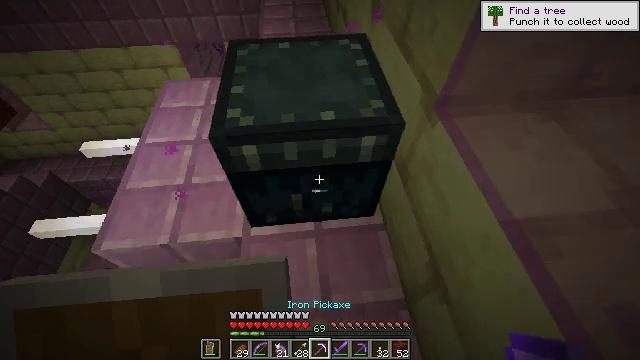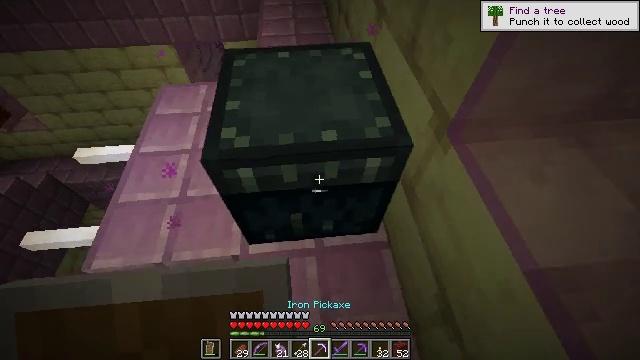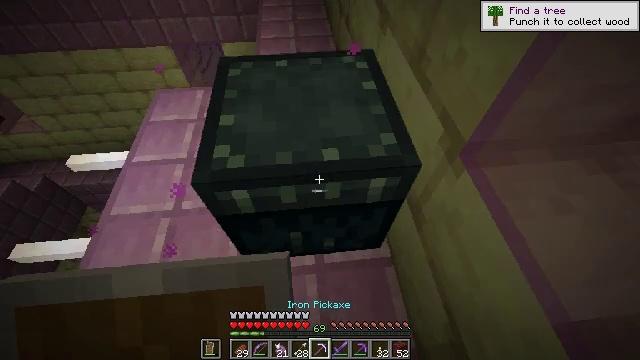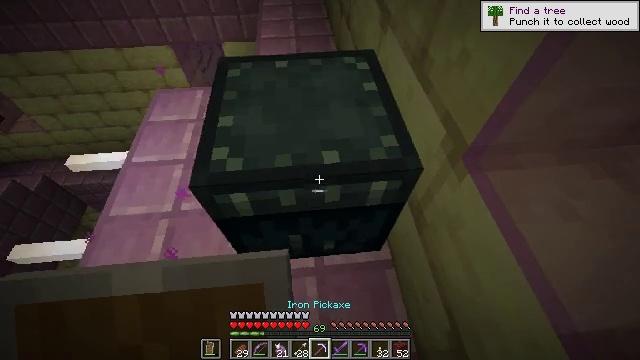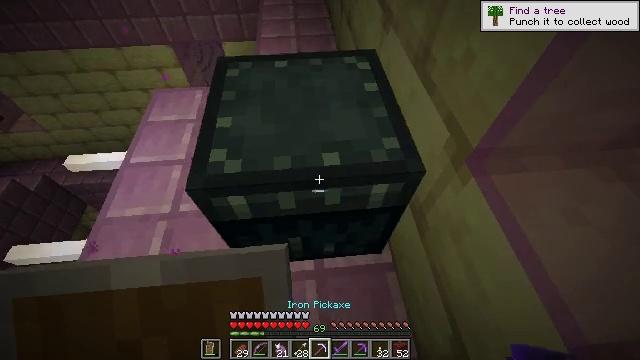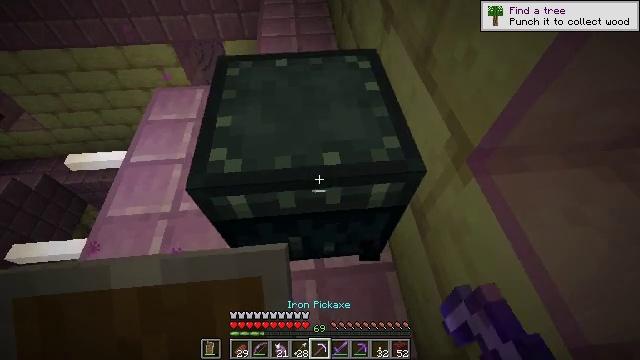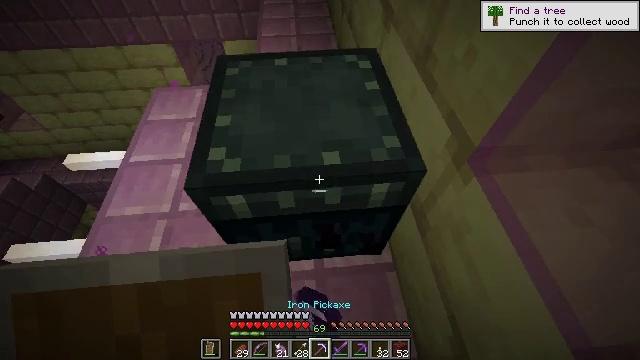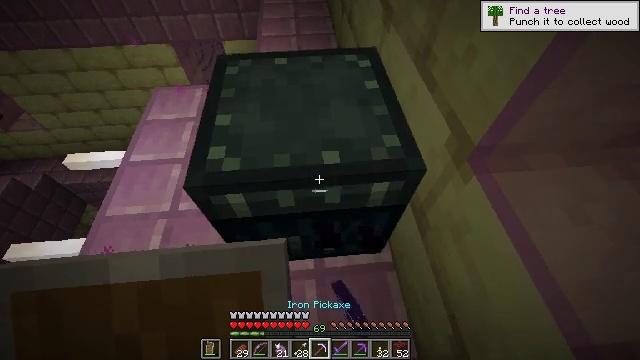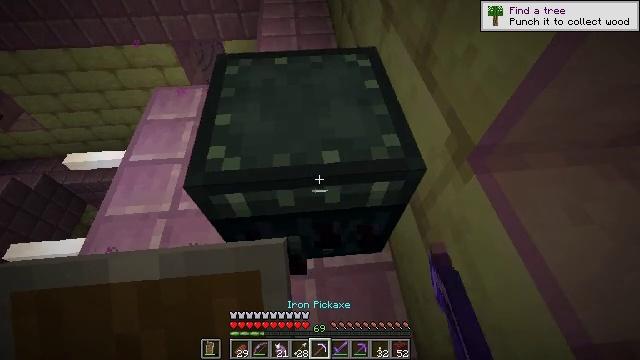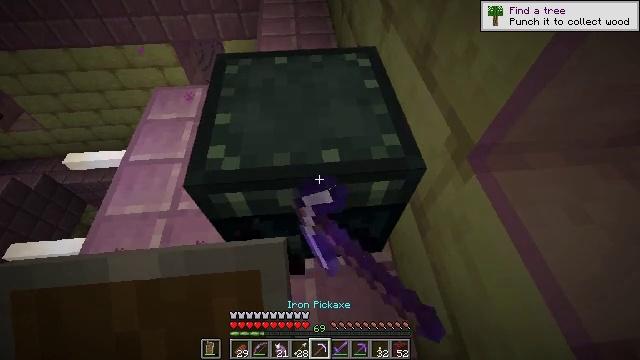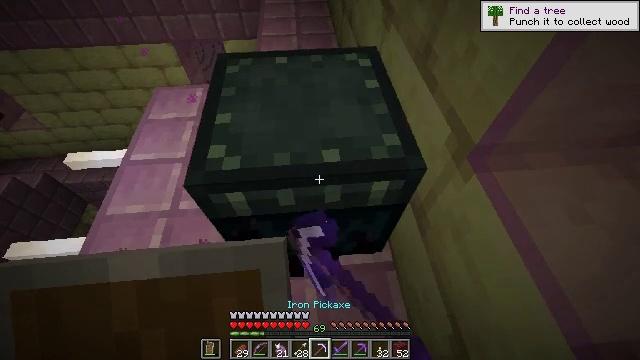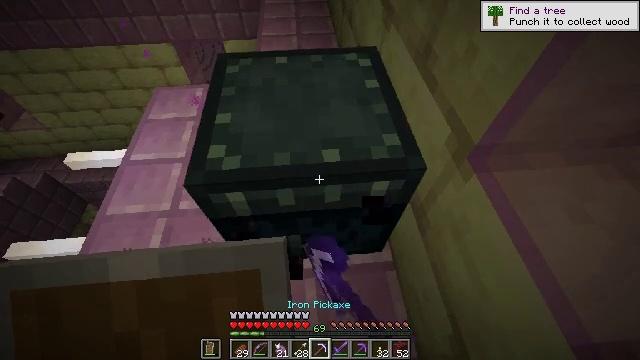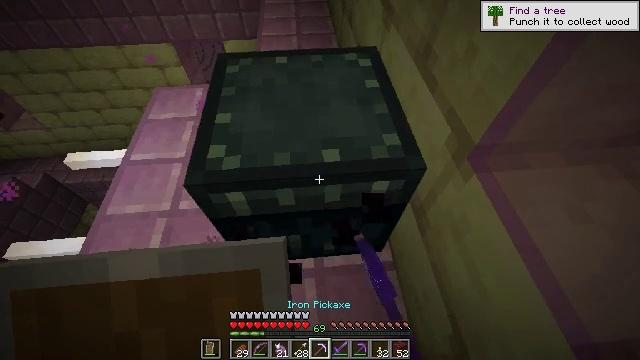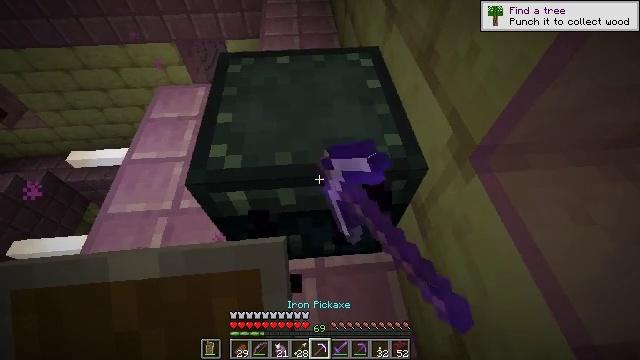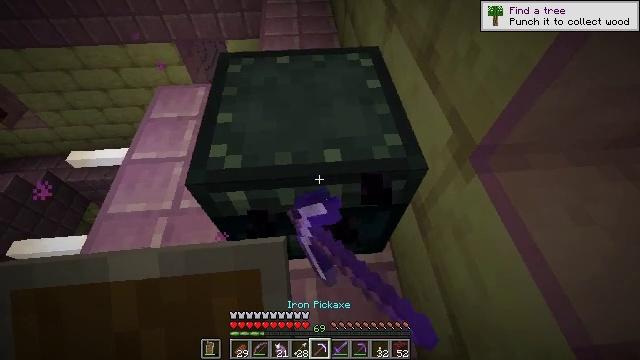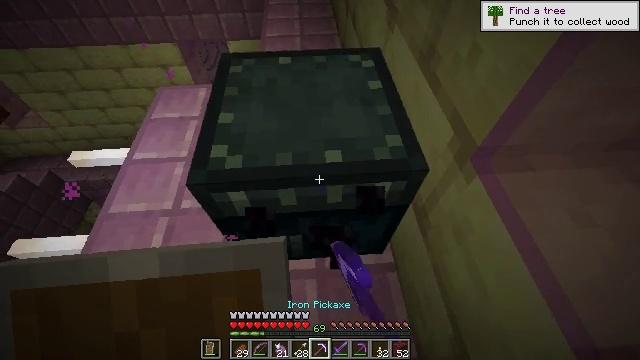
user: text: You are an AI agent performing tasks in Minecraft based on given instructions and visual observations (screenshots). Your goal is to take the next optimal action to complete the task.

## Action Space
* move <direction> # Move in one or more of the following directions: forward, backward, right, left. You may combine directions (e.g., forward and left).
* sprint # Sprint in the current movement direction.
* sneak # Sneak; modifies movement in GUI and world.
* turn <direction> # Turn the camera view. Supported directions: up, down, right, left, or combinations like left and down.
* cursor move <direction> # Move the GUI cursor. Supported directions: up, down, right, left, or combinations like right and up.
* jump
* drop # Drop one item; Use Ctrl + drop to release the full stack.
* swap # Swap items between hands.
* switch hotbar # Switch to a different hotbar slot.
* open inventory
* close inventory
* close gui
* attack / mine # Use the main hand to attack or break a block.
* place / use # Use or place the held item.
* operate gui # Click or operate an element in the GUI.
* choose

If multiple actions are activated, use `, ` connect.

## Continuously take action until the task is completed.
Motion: motion action
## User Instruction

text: Use a pickaxe to gather the ender chest.
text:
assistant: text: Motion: no_op
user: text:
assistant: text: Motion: no_op
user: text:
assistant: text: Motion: no_op
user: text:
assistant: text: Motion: attack / mine
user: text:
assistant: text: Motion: attack / mine
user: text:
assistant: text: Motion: attack / mine
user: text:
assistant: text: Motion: attack / mine
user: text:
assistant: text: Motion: attack / mine
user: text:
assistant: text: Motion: attack / mine
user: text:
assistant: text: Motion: attack / mine
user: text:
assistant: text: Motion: attack / mine
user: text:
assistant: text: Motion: attack / mine
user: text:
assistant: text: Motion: attack / mine
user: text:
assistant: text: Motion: attack / mine
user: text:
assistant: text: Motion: attack / mine
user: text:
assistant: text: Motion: attack / mine
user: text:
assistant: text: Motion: attack / mine
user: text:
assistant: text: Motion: attack / mine
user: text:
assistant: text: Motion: attack / mine
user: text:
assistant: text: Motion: attack / mine
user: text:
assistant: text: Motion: attack / mine
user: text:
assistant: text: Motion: attack / mine
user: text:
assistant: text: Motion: attack / mine
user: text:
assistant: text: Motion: attack / mine
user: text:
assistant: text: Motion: attack / mine
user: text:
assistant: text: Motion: attack / mine
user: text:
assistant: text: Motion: attack / mine
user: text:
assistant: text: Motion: attack / mine
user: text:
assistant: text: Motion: attack / mine
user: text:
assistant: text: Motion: attack / mine